This is a demodulated (Hilbert-envelope) spectrum computed from a bearing vibration snapshot; the dashed markers indicate where each bearing fault type would appear (BPFO, BPFI, BSF, FTF). Classify the bearing condition as one of: normal, inner_race, outer_race, ball.
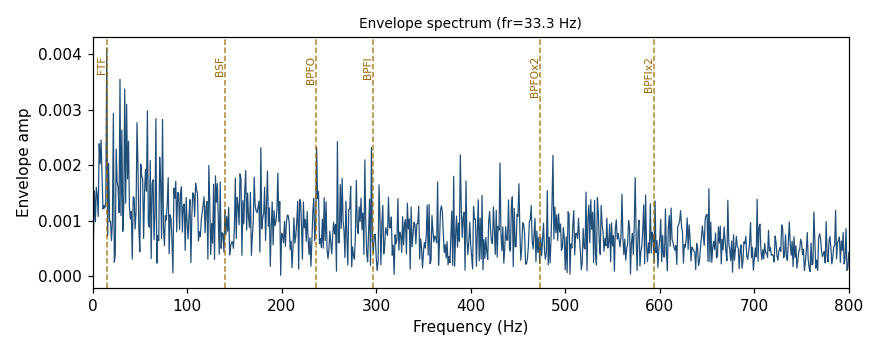
Answer: normal